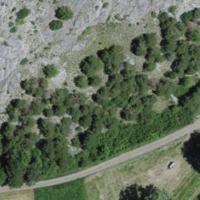
EUNIS habitat code: 48
Species observed at this site:
Picus viridis
Sylvia atricapilla